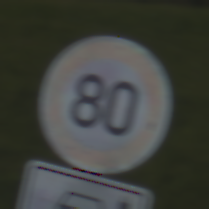
Verkehrszeichen: Geschwindigkeit80
Zusatzzeichen unten: HinweisDurchSinnbild22
Umgebung: Outdoor, Nature
Tageszeit: MorningAfternoon
Wetter: PartlyCloudy
Licht: Natural
Jahreszeit: NotSpecified
Kontrast: HighContrast